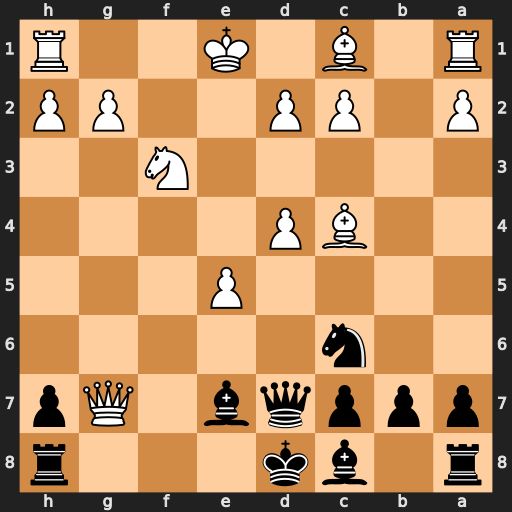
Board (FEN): r1bk3r/pppqb1Qp/2n5/4P3/2BP4/5N2/P1PP2PP/R1B1K2R
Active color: b
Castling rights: KQ
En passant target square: -
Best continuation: Bh4+ Nxh4 Qxg7